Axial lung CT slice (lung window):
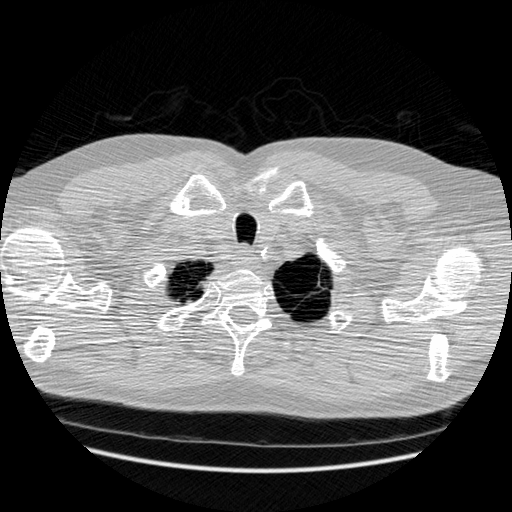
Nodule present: no